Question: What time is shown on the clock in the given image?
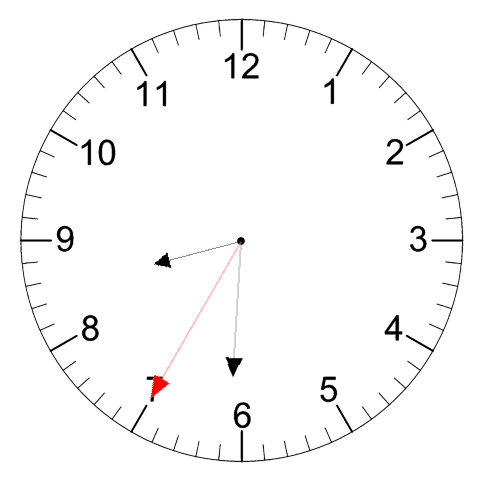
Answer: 08:30:35